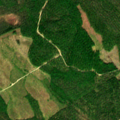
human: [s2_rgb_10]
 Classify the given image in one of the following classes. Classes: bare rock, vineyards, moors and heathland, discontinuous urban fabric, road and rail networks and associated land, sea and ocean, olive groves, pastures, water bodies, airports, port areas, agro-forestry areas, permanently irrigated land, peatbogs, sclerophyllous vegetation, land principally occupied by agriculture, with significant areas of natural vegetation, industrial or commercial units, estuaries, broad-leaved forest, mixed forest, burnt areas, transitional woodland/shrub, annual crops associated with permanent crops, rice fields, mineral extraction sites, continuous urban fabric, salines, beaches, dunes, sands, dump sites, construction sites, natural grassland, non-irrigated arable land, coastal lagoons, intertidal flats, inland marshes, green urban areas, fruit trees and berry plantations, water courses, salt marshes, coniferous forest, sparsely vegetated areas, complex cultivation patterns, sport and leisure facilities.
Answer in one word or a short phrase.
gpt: coniferous forest, mixed forest, transitional woodland/shrub